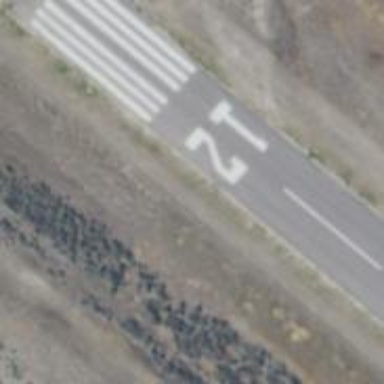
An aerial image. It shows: Runway surface made of asphalt at airport.